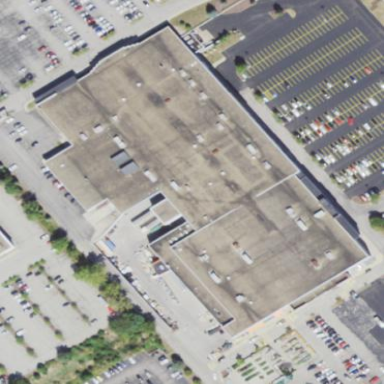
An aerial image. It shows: Commercial building.